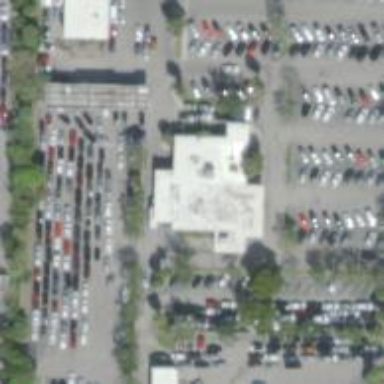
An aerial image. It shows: Car rental facility.